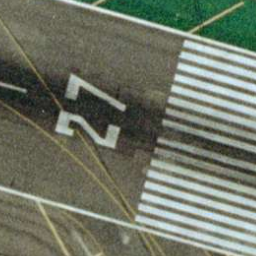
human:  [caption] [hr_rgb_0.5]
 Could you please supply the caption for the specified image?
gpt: It is a straight runway with some white mark lines and a number on it .

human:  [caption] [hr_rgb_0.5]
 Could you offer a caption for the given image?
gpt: A straight runway with some mark lines and a number on it .

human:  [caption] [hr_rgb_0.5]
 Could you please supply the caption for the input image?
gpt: It is a straight runway with some mark lines and a number on it .

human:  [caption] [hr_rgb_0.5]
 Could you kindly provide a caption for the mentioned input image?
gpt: There are some mark lines and a number on the straight runway .

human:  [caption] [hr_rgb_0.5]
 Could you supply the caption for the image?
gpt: A straight runway with some white mark lines and a number on it .